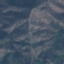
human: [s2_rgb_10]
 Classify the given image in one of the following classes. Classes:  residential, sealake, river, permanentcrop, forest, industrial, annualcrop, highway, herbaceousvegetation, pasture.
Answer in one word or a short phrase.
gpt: HerbaceousVegetation